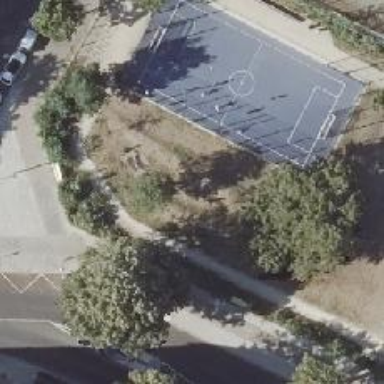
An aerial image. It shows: Playground featuring swings.